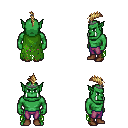
a pixel art fantasy rpg character, male body template, orc, green skin, green tattered cape, magenta pants, blonde mohawk hairstyle, iron tiara, brown shoes, four views (front, back, left, right), 2x2 character sprite sheet, small pixel art, hard edges, no anti-aliasing